Question: I'm trying to add a Atom feed for a page, but it just keeps spinning and adds all the items if only one new was added. What am i doing wrong?
<URL>

I'm using the default atom_feed helper from rails3
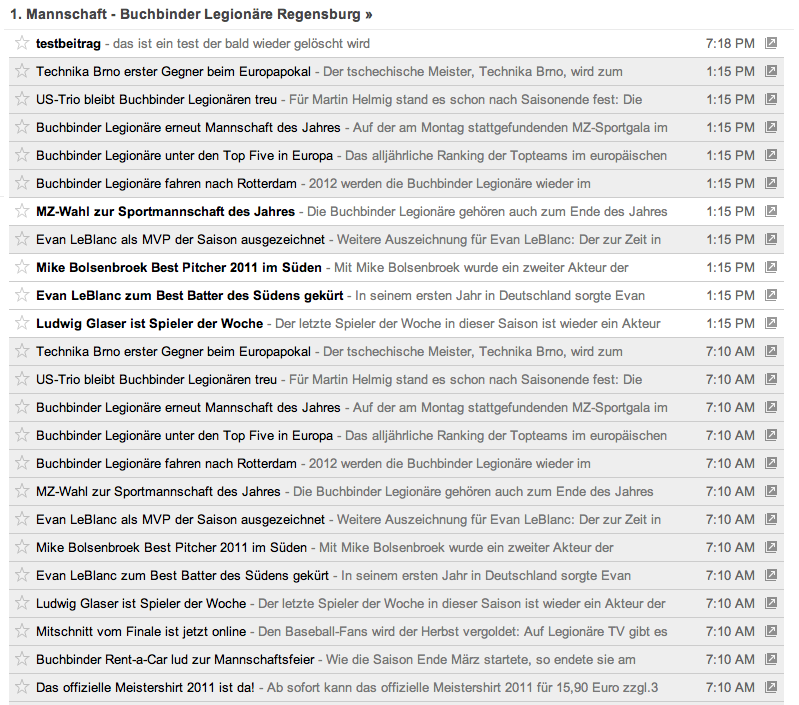
Answer: I think you need to add the pubDate entry similar to the published:
And also the format of the dates.
for example:
'''
atom_feed do |feed|
feed.title("Posts")
feed.pubDate(CGI.rfc1123_date(@posts.first.created_at))
feed.published(CGI.rfc1123_date(@posts.first.created_at))
feed.updated(CGI.rfc1123_date(@posts.first.created_at))
@posts.each do |post|
feed.entry(:url => post_path(post)) do |entry|
entry.title(post.title)
entry.pubDate(CGI.rfc1123_date(post.created_at))
entry.published(CGI.rfc1123_date(post.created_at))
entry.updated(CGI.rfc1123_date(post.created_at))
end
end
end
'''